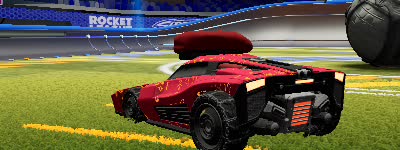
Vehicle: breakout